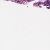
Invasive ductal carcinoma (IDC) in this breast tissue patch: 1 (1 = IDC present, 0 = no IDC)